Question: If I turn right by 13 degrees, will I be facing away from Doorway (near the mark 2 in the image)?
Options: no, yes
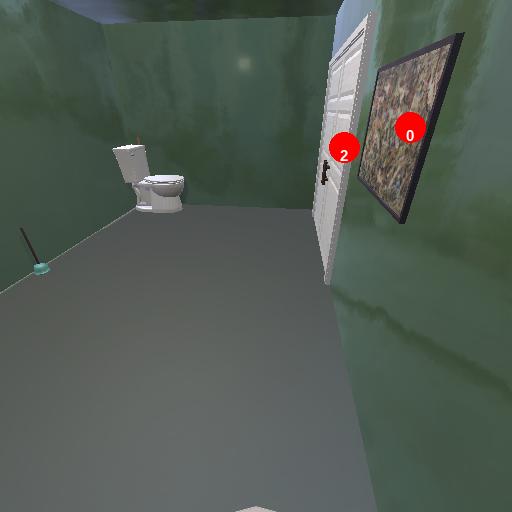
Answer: no